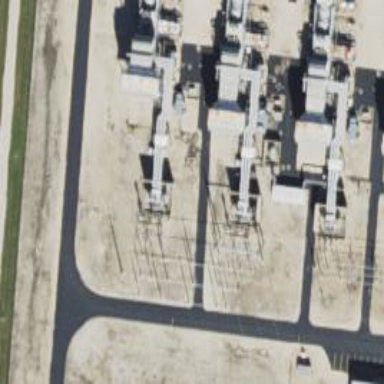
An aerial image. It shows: Gas-powered generator.